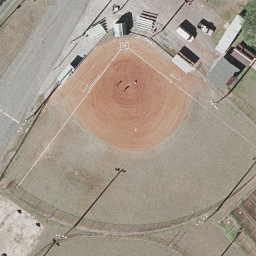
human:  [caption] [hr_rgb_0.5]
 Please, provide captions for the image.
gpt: It is a small baseball diamond with sand and grass .

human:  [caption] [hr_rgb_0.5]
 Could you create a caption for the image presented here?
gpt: This is a old baseball diamond .

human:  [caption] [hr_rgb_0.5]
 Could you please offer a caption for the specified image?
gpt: It is a small old baseball diamond .

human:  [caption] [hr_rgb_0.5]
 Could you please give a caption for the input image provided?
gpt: This is a old baseball diamond .

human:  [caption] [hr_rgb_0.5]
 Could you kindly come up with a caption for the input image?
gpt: This is a old baseball diamond .